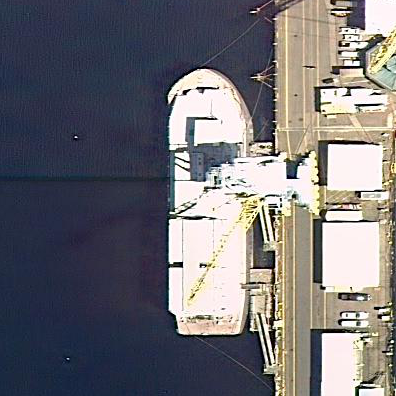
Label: civil